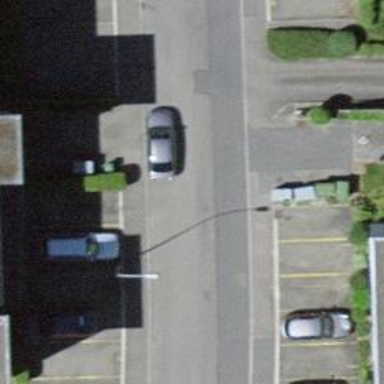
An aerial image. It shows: Kerb barrier.